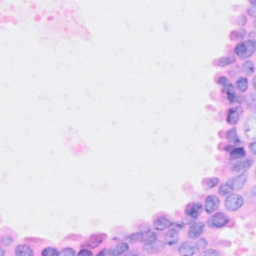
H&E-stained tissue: Breast